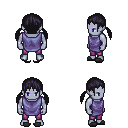
a pixel art fantasy rpg character, male body template, dark elf, purple skin, chain tabard jacket, magenta pants, raven twin-tailed hairstyle, gray slippers, four views (front, back, left, right), 2x2 character sprite sheet, small pixel art, hard edges, no anti-aliasing